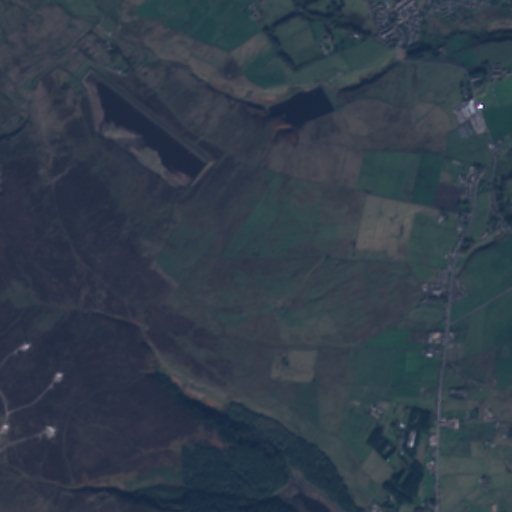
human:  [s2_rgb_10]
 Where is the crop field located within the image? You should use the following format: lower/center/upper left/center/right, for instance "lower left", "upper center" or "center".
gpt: The crop field is located in the lower right of the image.
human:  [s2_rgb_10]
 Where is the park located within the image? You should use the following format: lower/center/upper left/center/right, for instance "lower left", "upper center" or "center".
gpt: The park is located in the right of the image.
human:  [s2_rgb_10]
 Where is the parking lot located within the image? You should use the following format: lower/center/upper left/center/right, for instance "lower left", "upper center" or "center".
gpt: The parking lot is located in the right of the image.
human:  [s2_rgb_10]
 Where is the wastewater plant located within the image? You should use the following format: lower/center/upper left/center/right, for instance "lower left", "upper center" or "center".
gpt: The wastewater plant is located in the upper left of the image.
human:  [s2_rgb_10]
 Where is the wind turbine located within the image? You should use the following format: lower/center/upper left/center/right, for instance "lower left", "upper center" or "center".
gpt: The wind turbine is located in the lower left of the image.
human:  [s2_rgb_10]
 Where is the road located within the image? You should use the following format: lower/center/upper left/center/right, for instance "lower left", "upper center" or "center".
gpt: There is no road in the image.